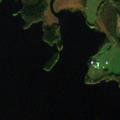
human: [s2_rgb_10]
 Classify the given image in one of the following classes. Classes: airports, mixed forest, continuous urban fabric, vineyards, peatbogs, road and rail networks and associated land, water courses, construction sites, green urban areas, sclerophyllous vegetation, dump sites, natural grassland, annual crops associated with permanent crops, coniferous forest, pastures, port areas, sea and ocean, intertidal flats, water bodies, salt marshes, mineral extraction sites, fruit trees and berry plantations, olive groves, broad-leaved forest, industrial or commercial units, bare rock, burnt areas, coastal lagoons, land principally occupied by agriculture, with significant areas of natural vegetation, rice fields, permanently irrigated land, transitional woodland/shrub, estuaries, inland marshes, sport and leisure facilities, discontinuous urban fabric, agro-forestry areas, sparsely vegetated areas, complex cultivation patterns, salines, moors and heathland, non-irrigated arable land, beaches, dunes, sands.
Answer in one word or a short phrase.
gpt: coniferous forest, mixed forest, peatbogs, water bodies